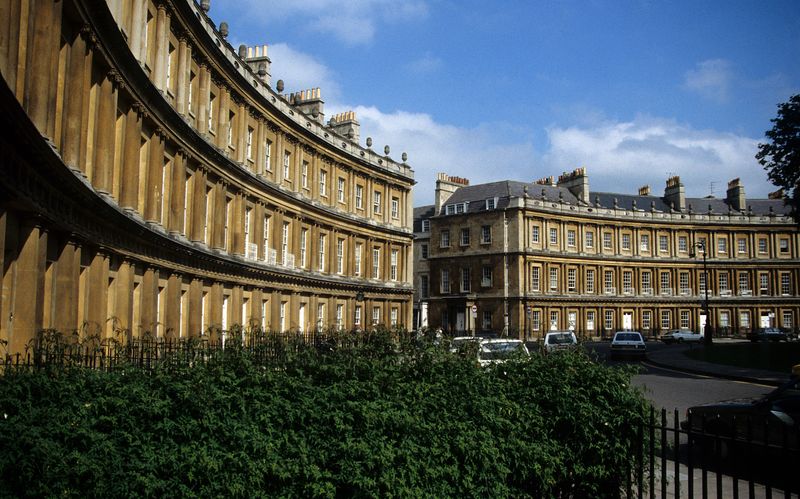
Titel: Gesamtansicht
Künstler: John d.Ä. Wood
Standort: Bath
Institution: Circus
Schlagwörter: baum, blau, blätter, himmel, schatten, wolken, gelb, grün, stadt, fenster, frankreich, geschwungen, grau, laterne, licht, strasse, säule, säulen, dach, gebäude, haus, weg, wolke, zaun, architektur, häuser, busch, büsche, gebüsch, sonne, blatt, pflanzen, england, front, kamin, kamine, kreis, rund, schornstein, farbig, ansicht, bogen, fassade, fassaden, pflaster, sonnenlicht, schornsteine, hecke, zäune, platz, pilaster, auto, runde, detail, metall, geländer, foto, fotografie, schild, gehsteig, stockwerk, balustrade, asphalt, gebogen, halbrund, aussenansicht, sims, sandstein, strassen, siedlung, geschosse, stockwerke, rundung, autos, fahrzeuge, englisch, palais, parkplatz, strassenlaterne, rotunde, architekur, vorgarten, hecken, rnd, schieferdach, bath, gitterzaun, crescent, geparkt, architektur#